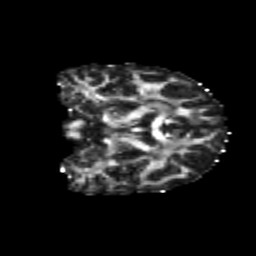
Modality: FA
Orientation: coronal
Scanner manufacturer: siemens
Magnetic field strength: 3 T
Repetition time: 4.16 s
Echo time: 0.0806 s